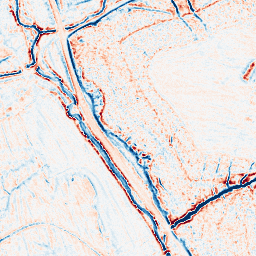
Category: edge_preserving
Decomposition family: bilateral
Decomposition parameters: d: 9
sigma_color: 25
sigma_space: 75
Upsampling method: cubic_catmull_rom
Upsampling parameters: scale: 4
Upsampling scale: 4